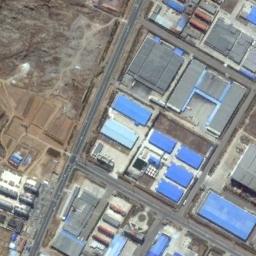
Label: industrial_area